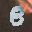
Label: 8